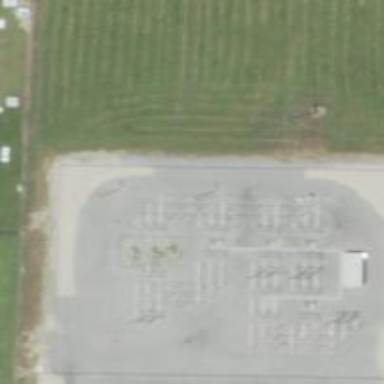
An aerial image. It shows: Switch for power supply.